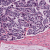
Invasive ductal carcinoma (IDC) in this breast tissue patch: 1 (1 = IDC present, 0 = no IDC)